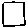
Label: square